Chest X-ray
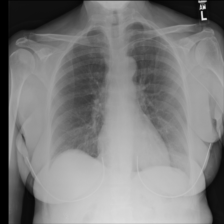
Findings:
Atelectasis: negative
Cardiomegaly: negative
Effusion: negative
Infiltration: negative
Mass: negative
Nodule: negative
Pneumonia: negative
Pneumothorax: negative
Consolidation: negative
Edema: negative
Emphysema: negative
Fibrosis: negative
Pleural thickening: negative
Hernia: negative